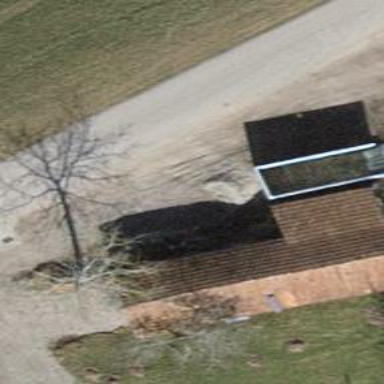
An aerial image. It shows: Shed building.